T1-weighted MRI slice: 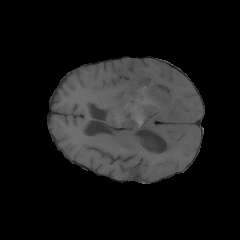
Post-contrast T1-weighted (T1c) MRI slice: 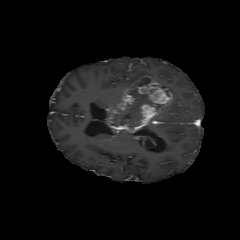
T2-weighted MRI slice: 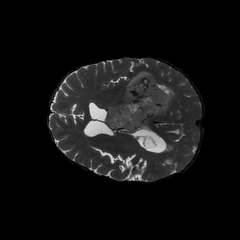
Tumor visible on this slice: yes